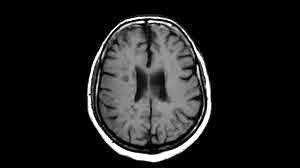
Label: notumor